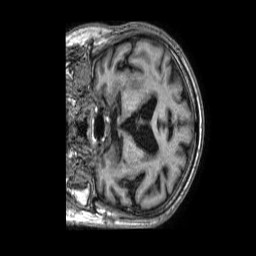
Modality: T1w
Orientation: coronal
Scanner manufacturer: philips
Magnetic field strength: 1.5 T
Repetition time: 0.007104 s
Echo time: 0.003212 s